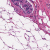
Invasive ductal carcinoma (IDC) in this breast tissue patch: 0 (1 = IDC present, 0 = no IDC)